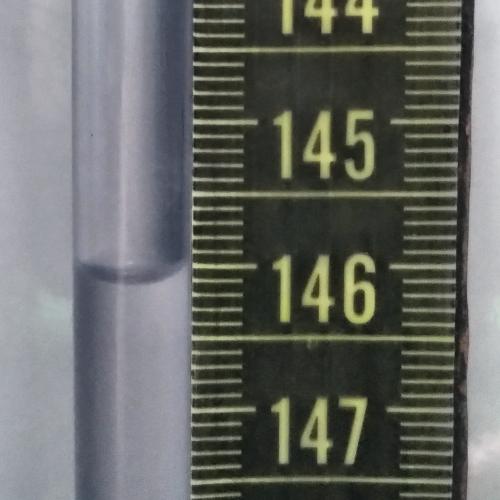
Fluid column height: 146.1 cm